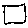
Label: square